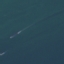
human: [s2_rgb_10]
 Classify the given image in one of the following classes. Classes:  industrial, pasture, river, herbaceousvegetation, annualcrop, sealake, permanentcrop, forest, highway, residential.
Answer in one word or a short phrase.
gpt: SeaLake